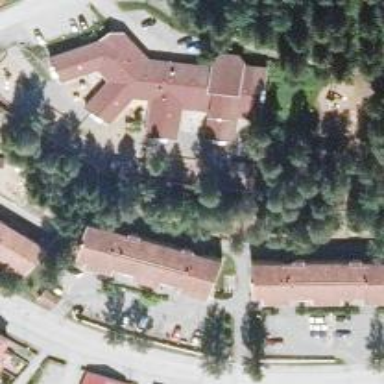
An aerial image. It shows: Kindergarten.